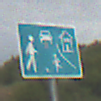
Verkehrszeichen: BeginnVerkehrsberuhigterBereich
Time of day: Midday
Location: Outdoor (Nature)
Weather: PartlyCloudy
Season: NotSpecified
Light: Natural